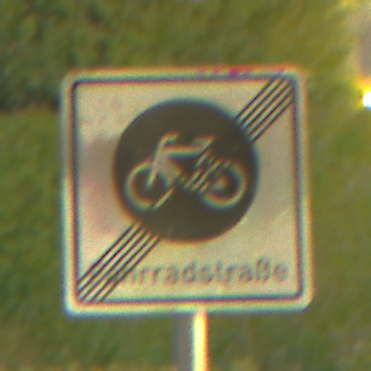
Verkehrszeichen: EndeFahrradstrasse
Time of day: Night
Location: Outdoor (Urban)
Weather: PartlyCloudy
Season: NotSpecified
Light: Artificial